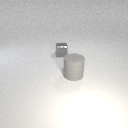
small gray metal cube behind large gray rubber cylinder